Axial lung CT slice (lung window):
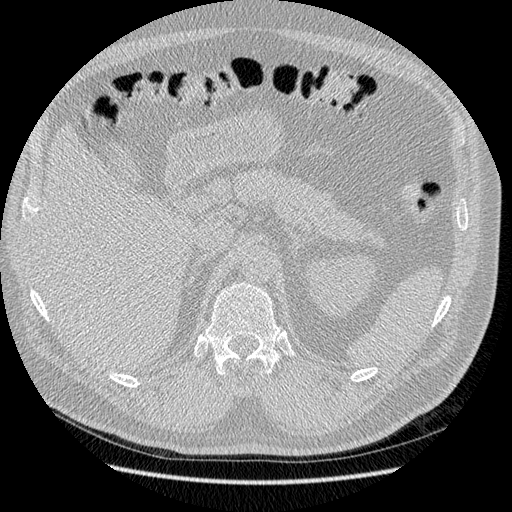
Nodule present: no